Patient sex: M
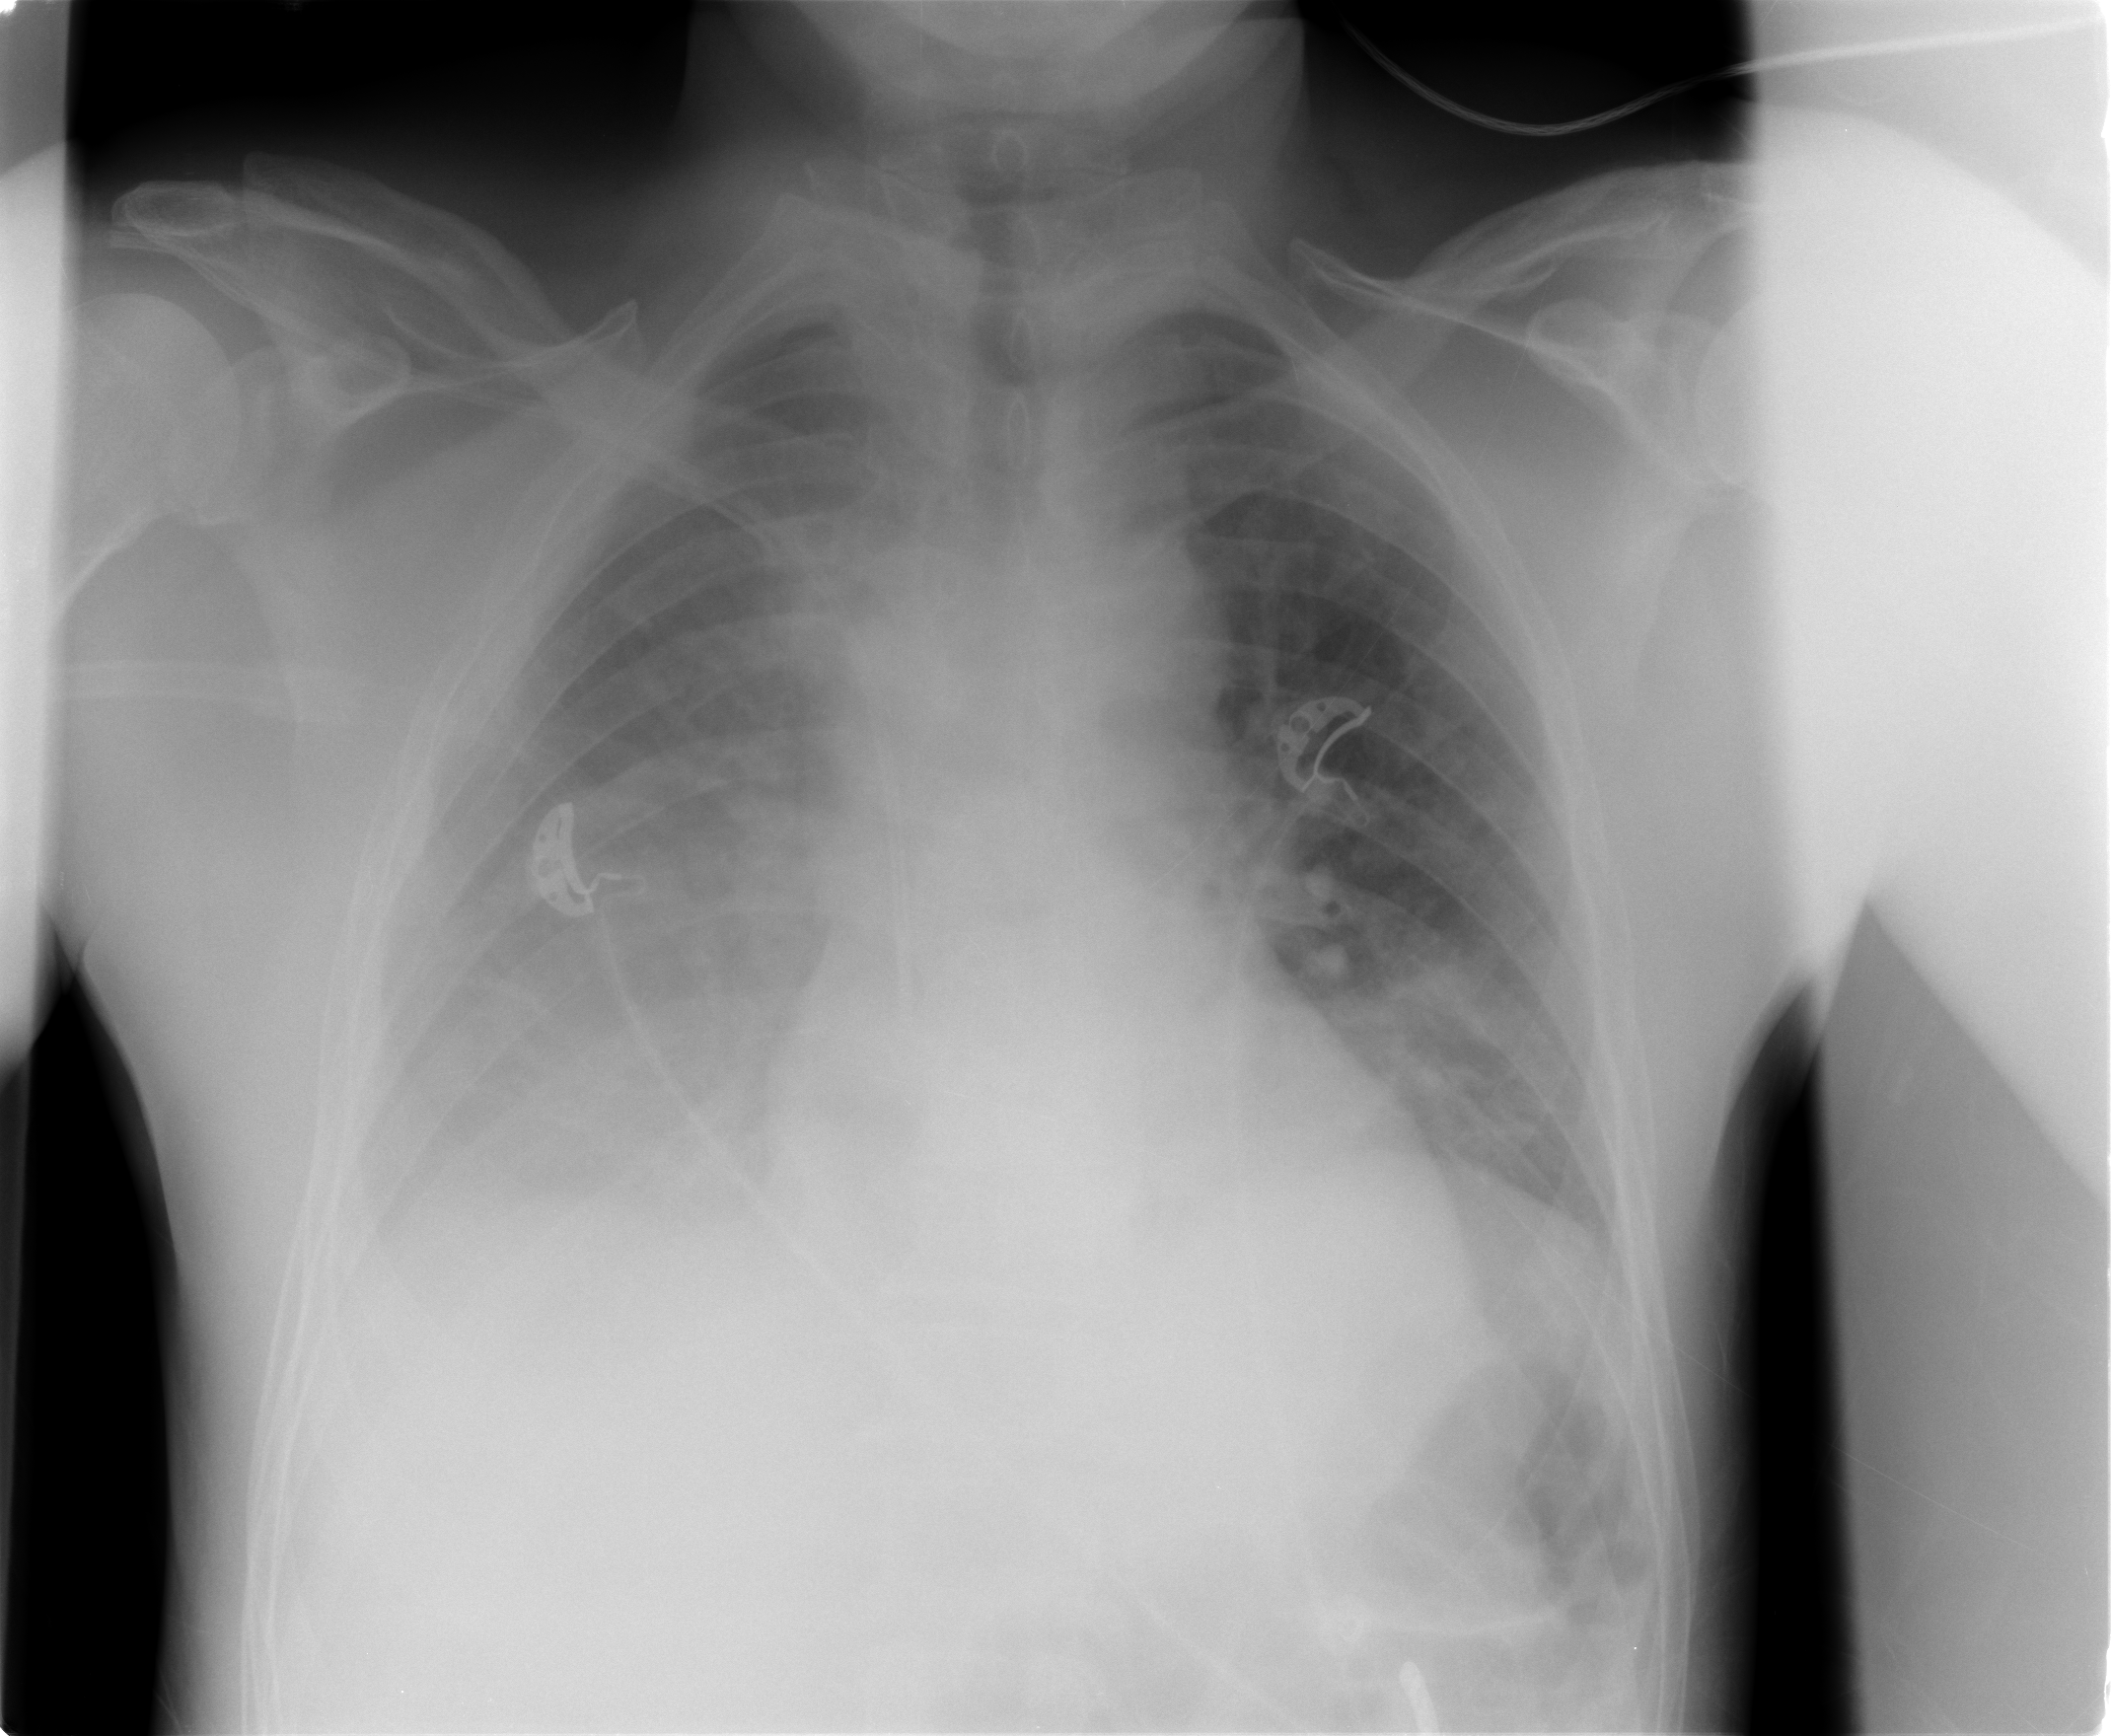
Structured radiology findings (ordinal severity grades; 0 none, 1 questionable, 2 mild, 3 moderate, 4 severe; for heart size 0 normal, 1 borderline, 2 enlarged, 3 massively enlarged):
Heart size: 0
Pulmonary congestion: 2
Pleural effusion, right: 3
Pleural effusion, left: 0
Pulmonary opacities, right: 1
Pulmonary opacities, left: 0
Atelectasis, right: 3
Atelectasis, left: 2